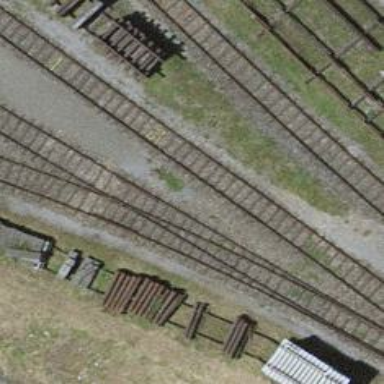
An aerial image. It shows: Railway switch.